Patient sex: M
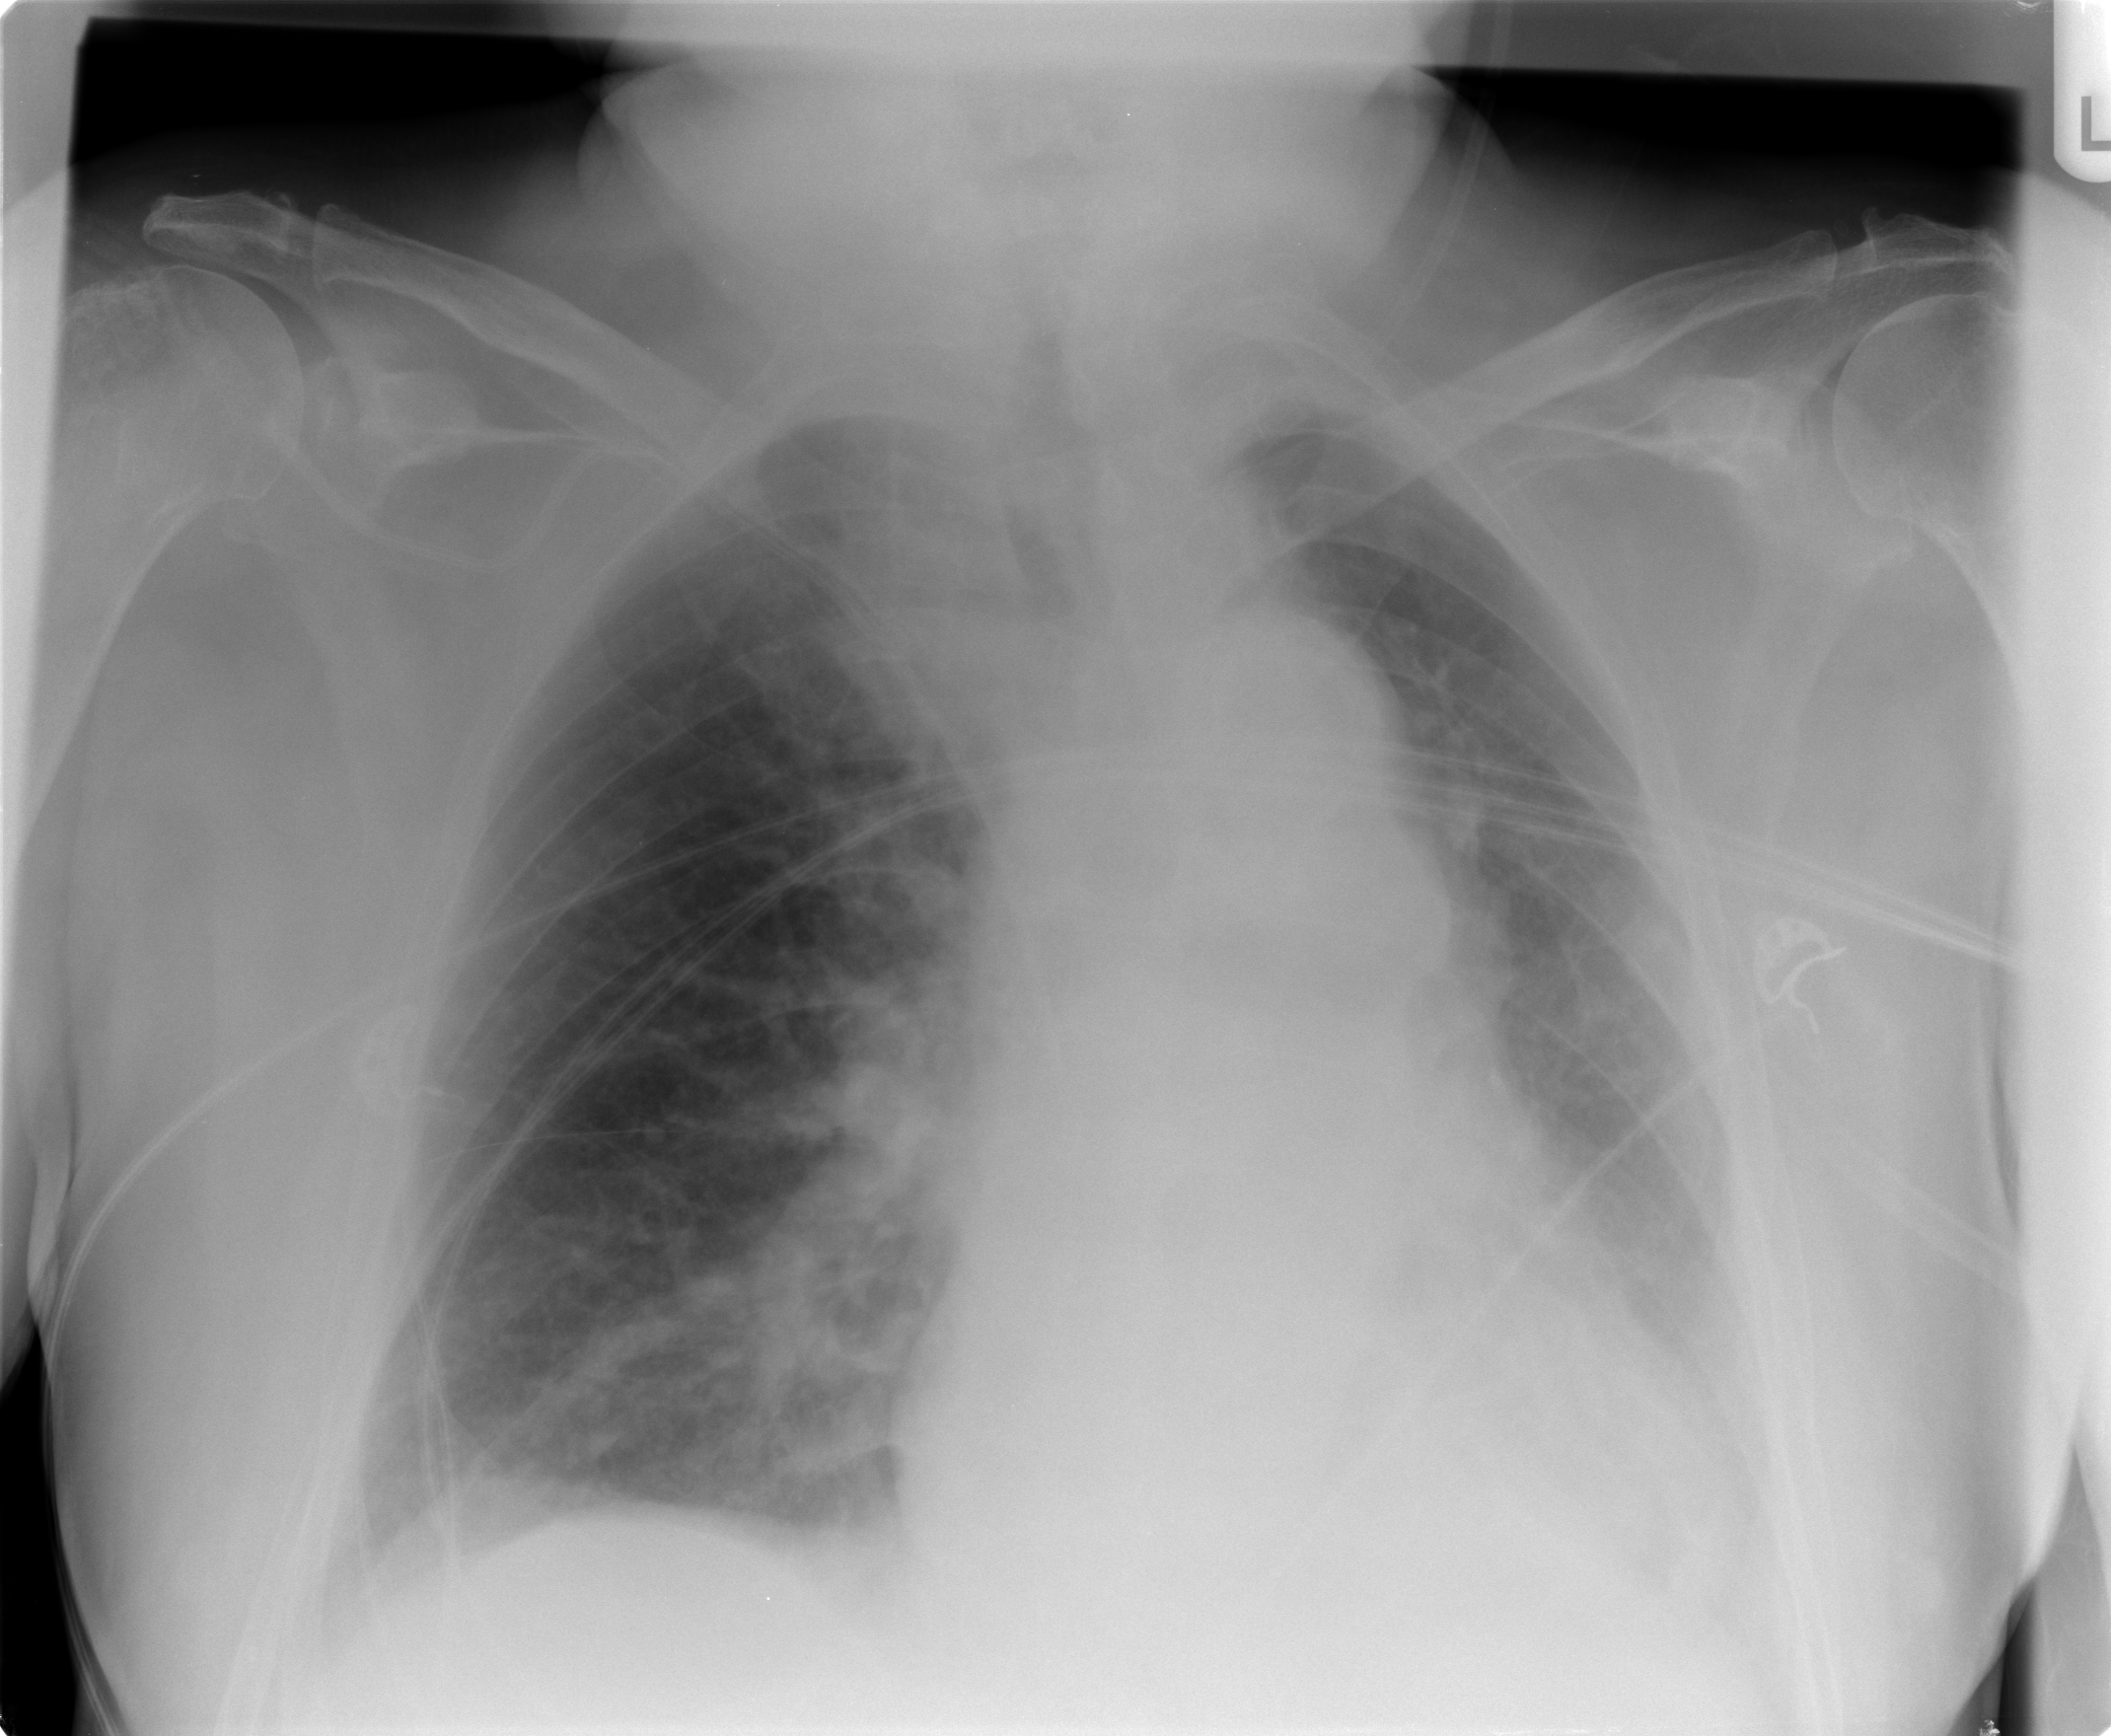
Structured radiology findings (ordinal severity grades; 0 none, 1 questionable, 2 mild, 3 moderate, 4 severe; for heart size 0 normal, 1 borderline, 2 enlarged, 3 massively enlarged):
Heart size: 0
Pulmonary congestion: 0
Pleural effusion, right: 0
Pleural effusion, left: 2
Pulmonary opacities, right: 0
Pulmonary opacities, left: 0
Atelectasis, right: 1
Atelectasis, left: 2